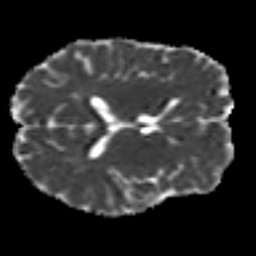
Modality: MD
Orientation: axial
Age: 43
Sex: male
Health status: ill
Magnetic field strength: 3 T
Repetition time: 8.4 s
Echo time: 0.0926 s